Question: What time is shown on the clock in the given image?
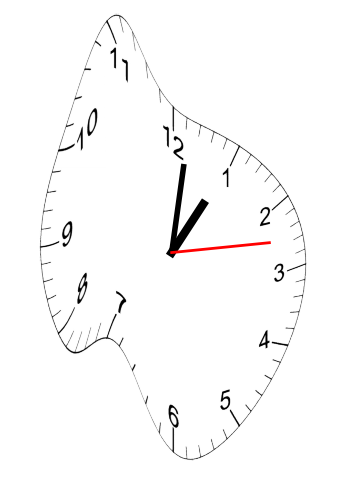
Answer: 01:01:13